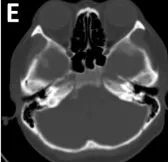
Radiological evaluation of the multi-compartmental lesion preoperatively and postoperatively. Preoperative tomography images of bone windows . Postoperative axial.
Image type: radiology (ct)